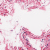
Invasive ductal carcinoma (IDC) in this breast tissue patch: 0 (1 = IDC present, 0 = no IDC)